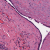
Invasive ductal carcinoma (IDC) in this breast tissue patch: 0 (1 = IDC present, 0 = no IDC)